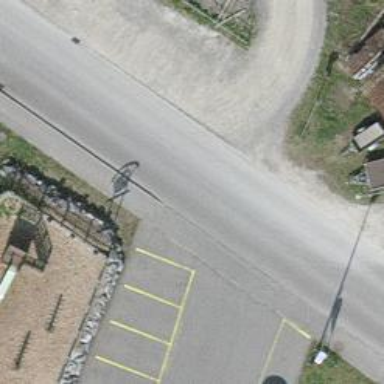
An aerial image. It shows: Parking aisle designated as service road.